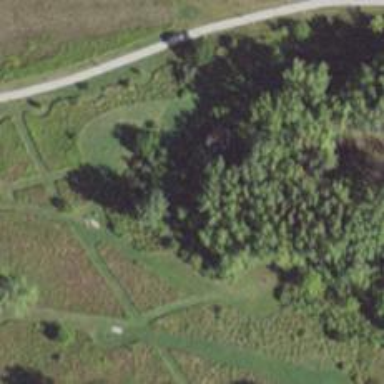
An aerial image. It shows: Disc golf basket.